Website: lowes
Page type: payment
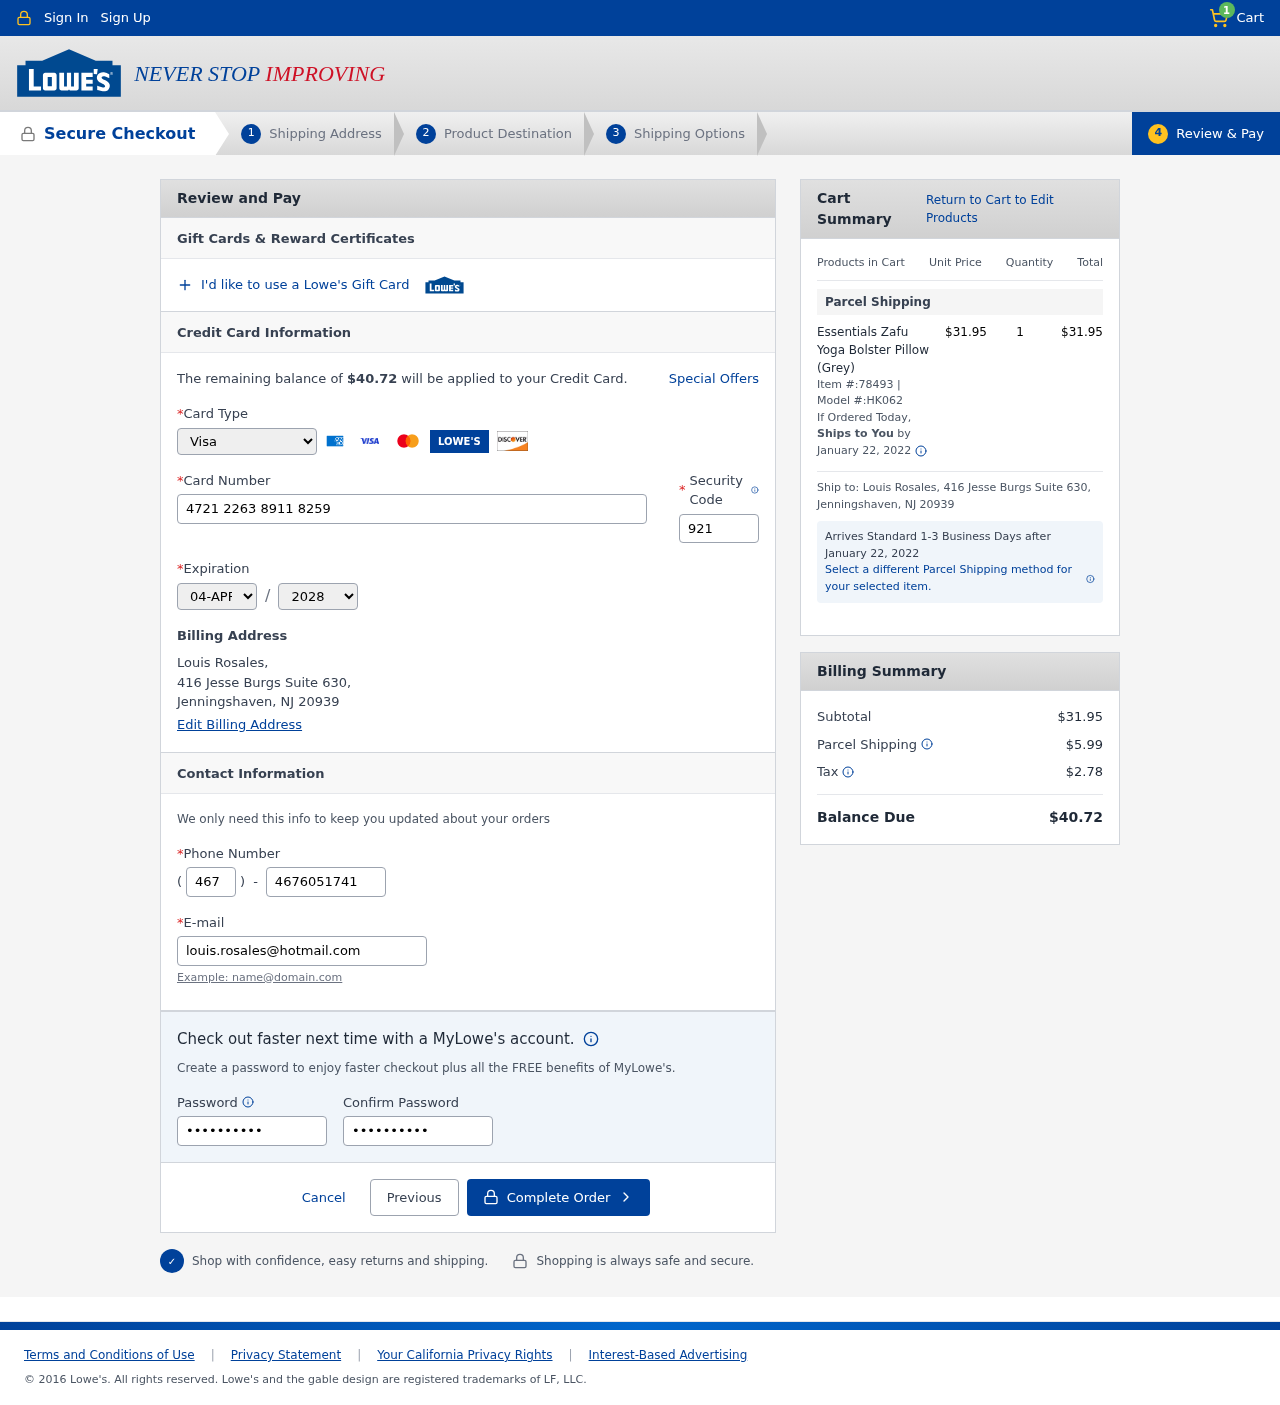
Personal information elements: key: PII_CARD_CVV
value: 921
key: PII_CARD_EXPIRY_MONTH
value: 04
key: PII_CARD_EXPIRY_YEAR
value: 28
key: PII_CARD_NUMBER
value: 4721 2263 8911 8259
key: PII_CARD_TYPE
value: Visa
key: PII_CITY_STATE_ZIP
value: Jenningshaven, NJ 20939
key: PII_EMAIL
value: louis.rosales@hotmail.com
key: PII_FULLNAME
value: Louis Rosales,
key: PII_PHONE
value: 4676051741
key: PII_PHONE_AREA
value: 467
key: PII_STREET
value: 416 Jesse Burgs Suite 630,
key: PII_FULLNAME2
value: Louis Rosales
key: PII_STREET2
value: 416 Jesse Burgs Suite 630
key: PII_CITY_STATE_ZIP2
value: Jenningshaven, NJ 20939
Product elements: key: PRODUCT1_NAME
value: Essentials Zafu Yoga Bolster Pillow (Grey)
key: PRODUCT1_PRICE
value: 31.95
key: PRODUCT1_QUANTITY
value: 1
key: PRODUCT1_ITEM
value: Item #:78493
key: PRODUCT1_MODEL
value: Model #:HK062
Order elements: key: ORDER_NUM_ITEMS
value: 1
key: ORDER_TOTAL
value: $40.72
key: ORDER_SHIPPING_DATE
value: January 22, 2022
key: ORDER_SUBTOTAL
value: $31.95
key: ORDER_SHIPPING_DATE2
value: January 22, 2022
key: ORDER_SHIPPING_COST
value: $5.99
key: ORDER_TAX
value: $2.78